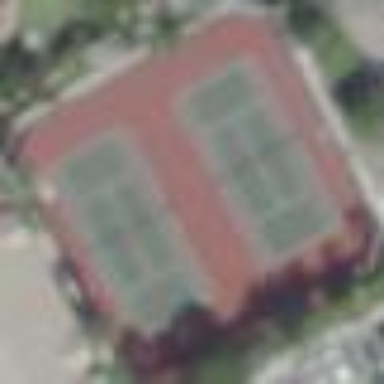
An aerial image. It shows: Tennis court in leisure pitch.